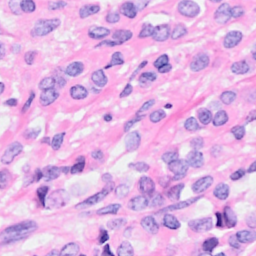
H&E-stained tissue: Breast